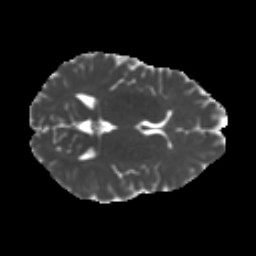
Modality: MD
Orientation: axial
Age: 30
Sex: female
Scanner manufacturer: ge
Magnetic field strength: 3 T
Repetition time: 7.8 s
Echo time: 0.0606 s